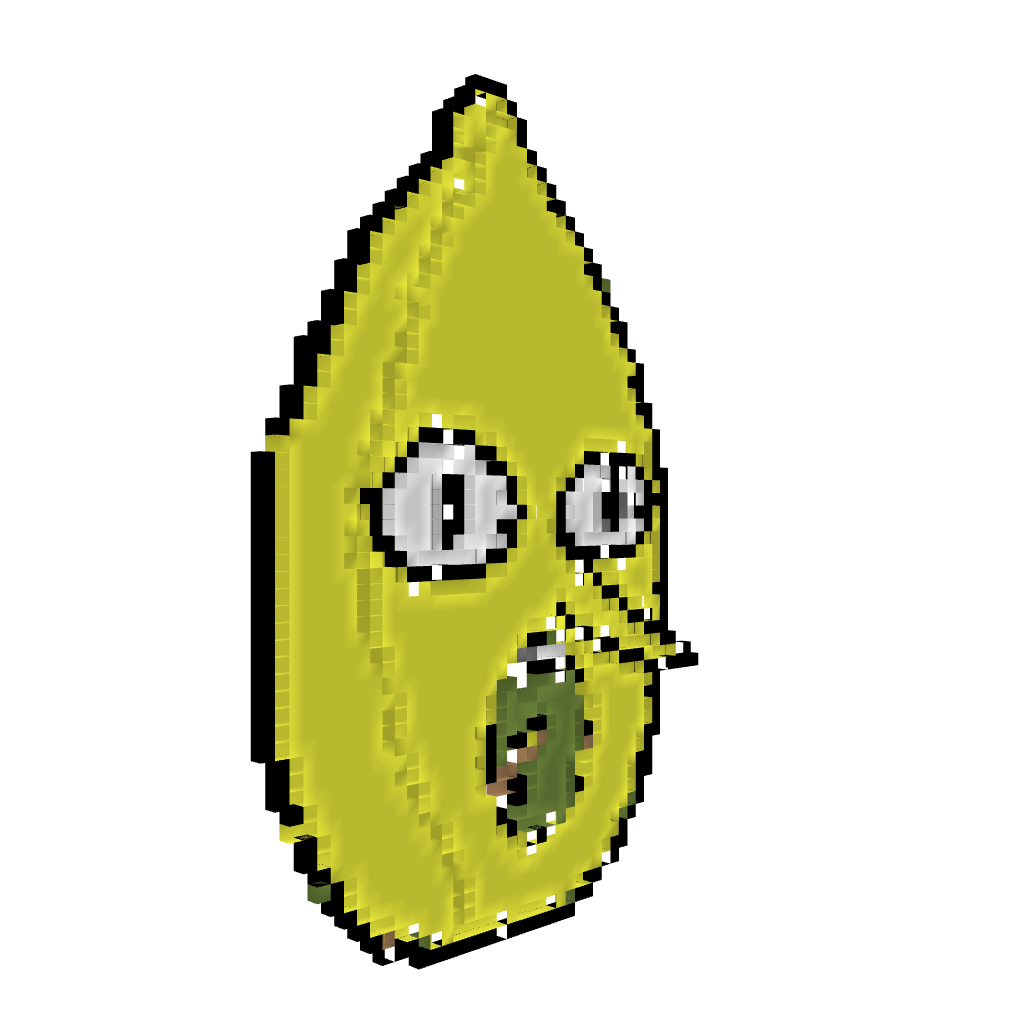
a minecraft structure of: Lemongrab Head (Adventure Time) bad low quality